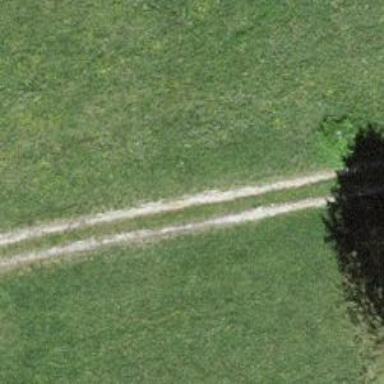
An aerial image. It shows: Driveway with grade 3 track type.